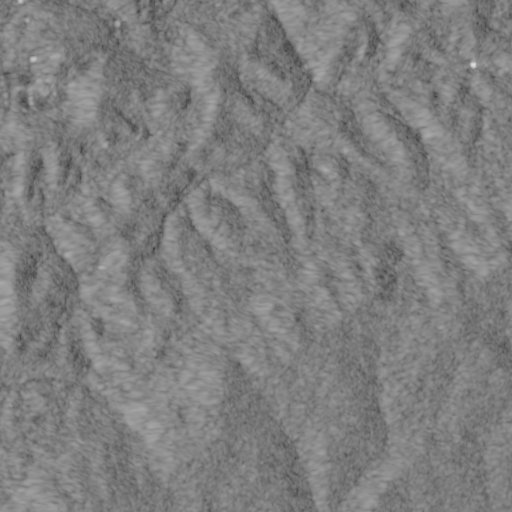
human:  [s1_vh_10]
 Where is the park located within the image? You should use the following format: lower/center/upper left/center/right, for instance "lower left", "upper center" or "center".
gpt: The park is located in the upper left of the image.
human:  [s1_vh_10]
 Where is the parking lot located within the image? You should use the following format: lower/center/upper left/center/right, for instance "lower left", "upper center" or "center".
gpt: The parking lot is located in the upper left of the image.
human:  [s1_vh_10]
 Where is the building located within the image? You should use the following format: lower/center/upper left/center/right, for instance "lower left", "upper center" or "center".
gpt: The building is located in the upper left of the image.
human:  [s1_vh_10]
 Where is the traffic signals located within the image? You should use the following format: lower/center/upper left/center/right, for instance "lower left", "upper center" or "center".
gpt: The traffic signals is located in the upper left of the image.
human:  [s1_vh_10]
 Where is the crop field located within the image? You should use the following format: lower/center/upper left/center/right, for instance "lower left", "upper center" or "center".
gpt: There is no crop field in the image.

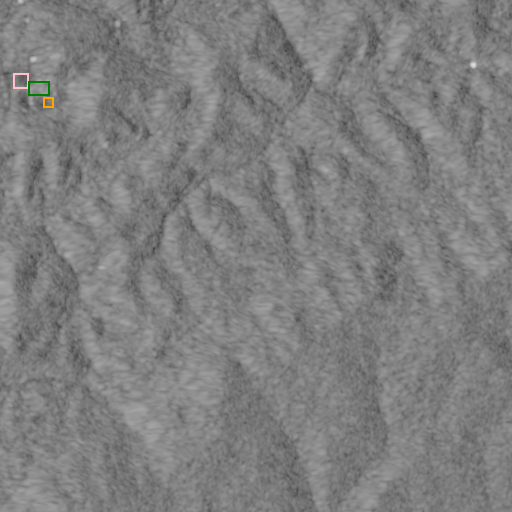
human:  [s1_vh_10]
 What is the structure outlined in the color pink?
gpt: The structure outlined in pink is a park.
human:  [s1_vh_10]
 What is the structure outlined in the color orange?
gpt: The structure outlined in orange is a parking lot.
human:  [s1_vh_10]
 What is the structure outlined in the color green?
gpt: The structure outlined in green is a building.
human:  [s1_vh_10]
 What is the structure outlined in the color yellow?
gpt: There is no yellow outline.